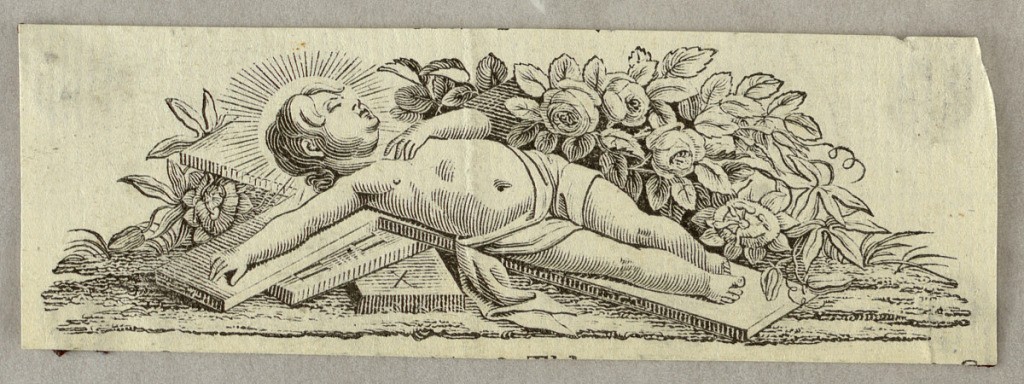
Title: Vignette, The Christ Boy Sleeping on a Cross
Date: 1800–1830
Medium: Wood engraving on paper
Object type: Print
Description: The cross lies on the Tables of Law. Roses are in the right rear.